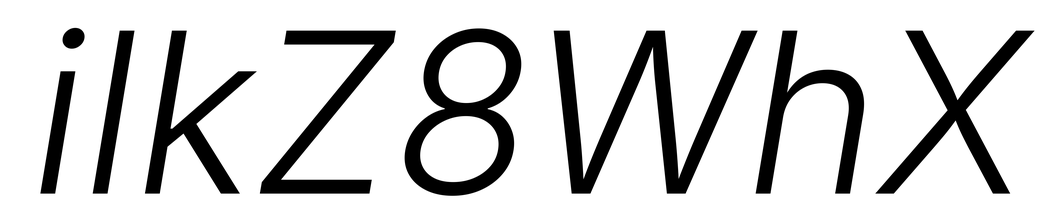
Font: Inter-Italic_Light_Italic